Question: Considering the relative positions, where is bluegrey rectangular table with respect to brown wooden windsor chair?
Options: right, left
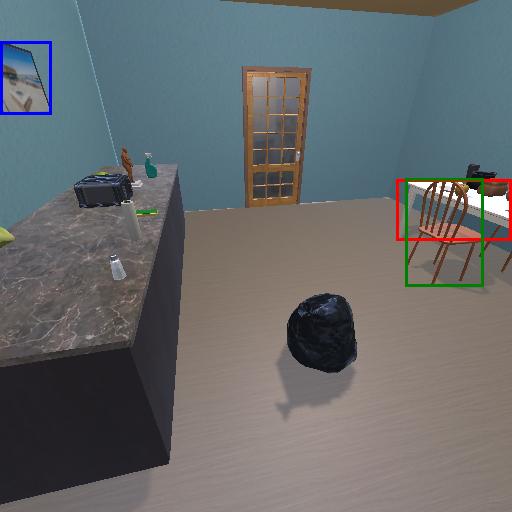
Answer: right